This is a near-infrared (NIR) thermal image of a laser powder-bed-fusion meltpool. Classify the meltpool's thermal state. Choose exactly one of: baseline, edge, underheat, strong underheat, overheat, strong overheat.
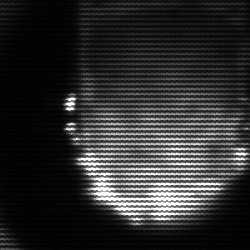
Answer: baseline